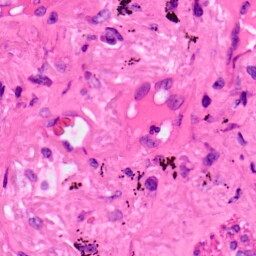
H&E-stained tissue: Lung